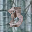
Label: 3